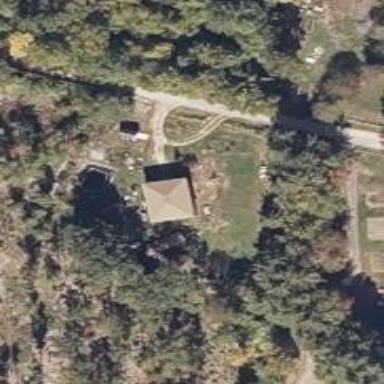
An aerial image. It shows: Detached building.